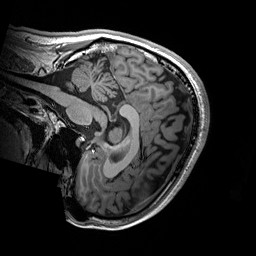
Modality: T1w
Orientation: sagittal
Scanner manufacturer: siemens
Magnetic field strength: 3 T
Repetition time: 2.2 s
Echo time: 0.00244 s